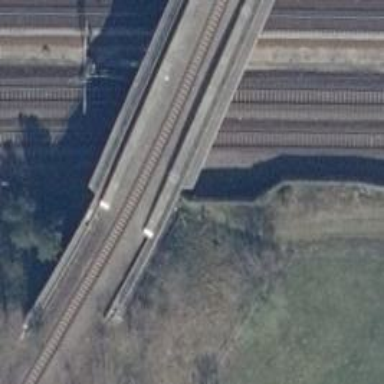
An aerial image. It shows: Disused railway bridge.